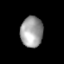
Tissue: lung
Cell type: Myeloid cells
Senescence score: 0.206
Nuclear area (px): 677
Mean DAPI intensity: 157.91